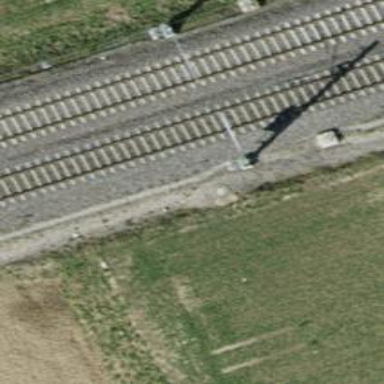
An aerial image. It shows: Catenary mast for power lines.